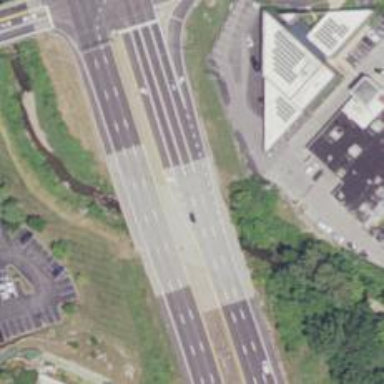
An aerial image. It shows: Trunk highway with bridge.